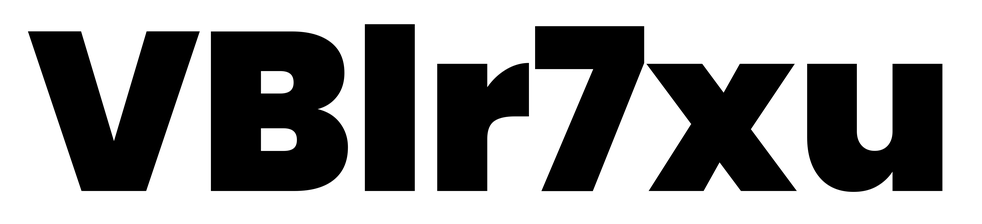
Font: Poppins-Black